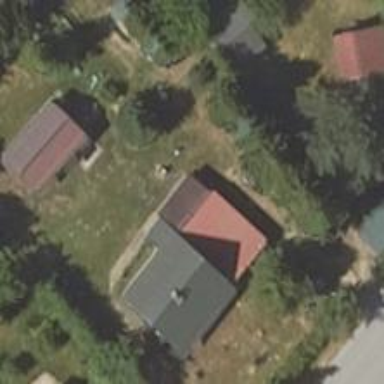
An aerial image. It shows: Simple house.